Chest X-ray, AP view. Patient: 52 years old, sex M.
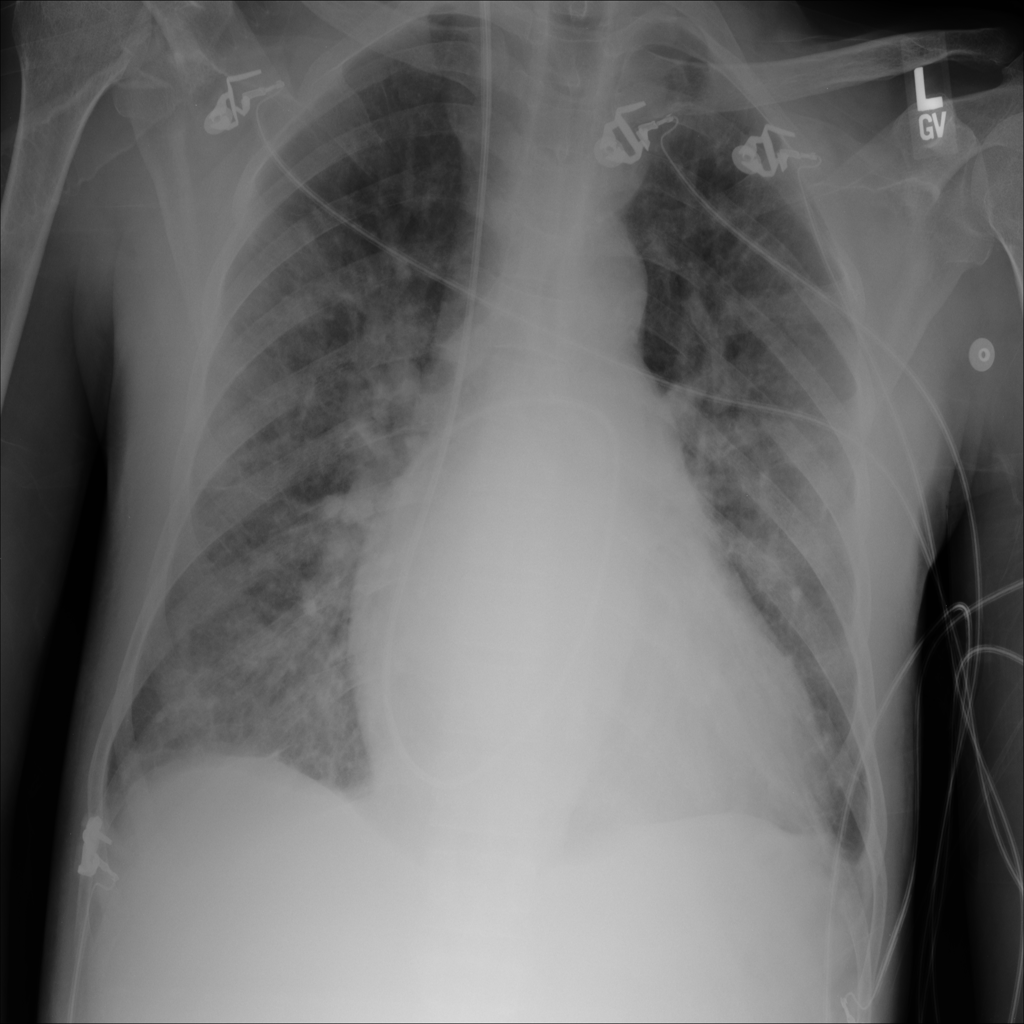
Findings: Cardiomegaly, Effusion, Infiltration, Pleural_Thickening